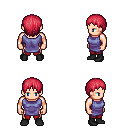
a pixel art fantasy rpg character, male body template, human, light skin, chain tabard jacket, red pants, ruby red plain hairstyle, black shoes, four views (front, back, left, right), 2x2 character sprite sheet, small pixel art, hard edges, no anti-aliasing